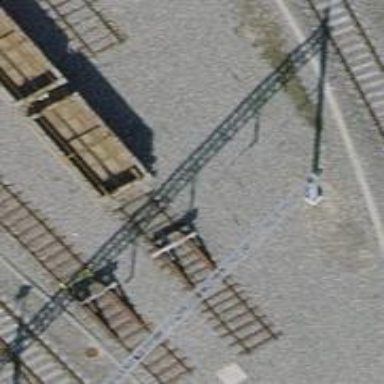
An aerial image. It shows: Railway buffer stop.